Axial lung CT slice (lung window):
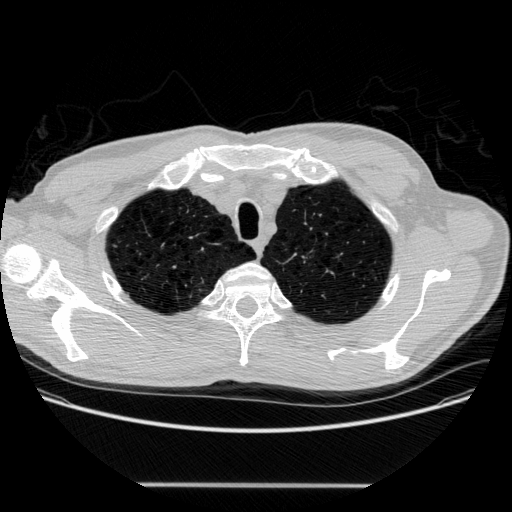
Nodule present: no